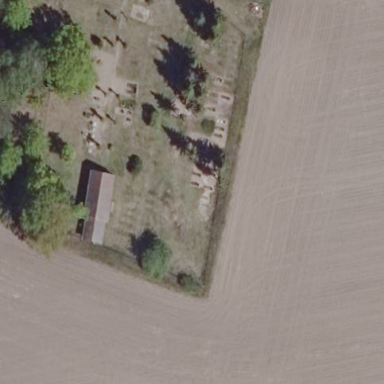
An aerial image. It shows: Cemetery.